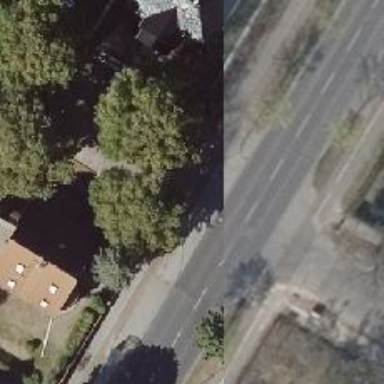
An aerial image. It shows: Sidewalk along the footway.